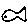
Label: fish